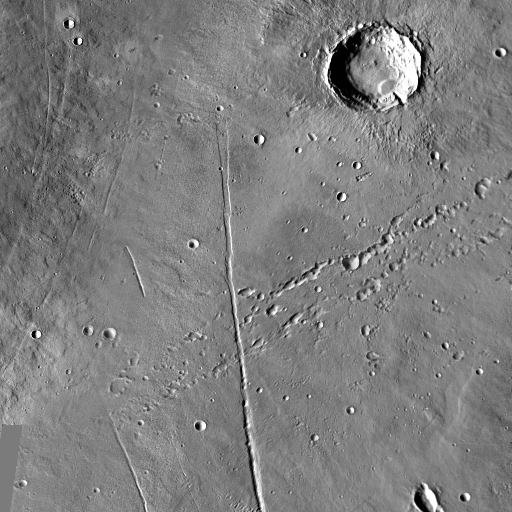
Crater classes present: Background, Other, Layered, Secondary